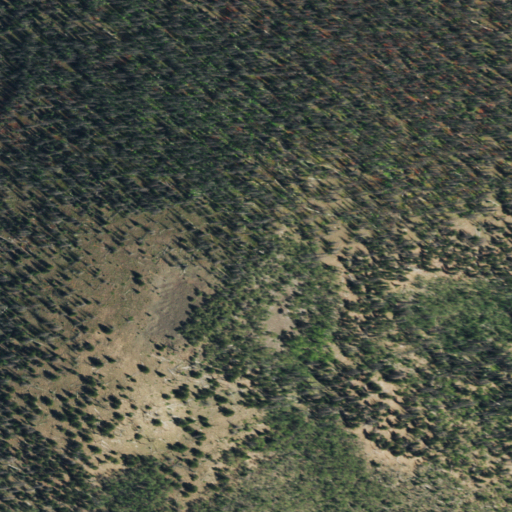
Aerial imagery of mountain in Colorado named Mammoth Mountain containing evergreen forest and grassland